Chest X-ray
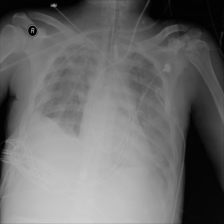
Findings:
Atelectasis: negative
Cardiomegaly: negative
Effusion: negative
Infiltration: negative
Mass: negative
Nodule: negative
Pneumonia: negative
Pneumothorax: negative
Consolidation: negative
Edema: negative
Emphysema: negative
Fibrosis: negative
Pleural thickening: negative
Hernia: negative